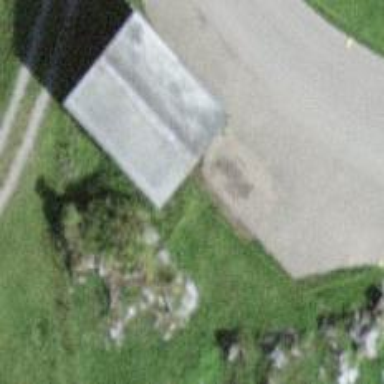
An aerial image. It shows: Shed.